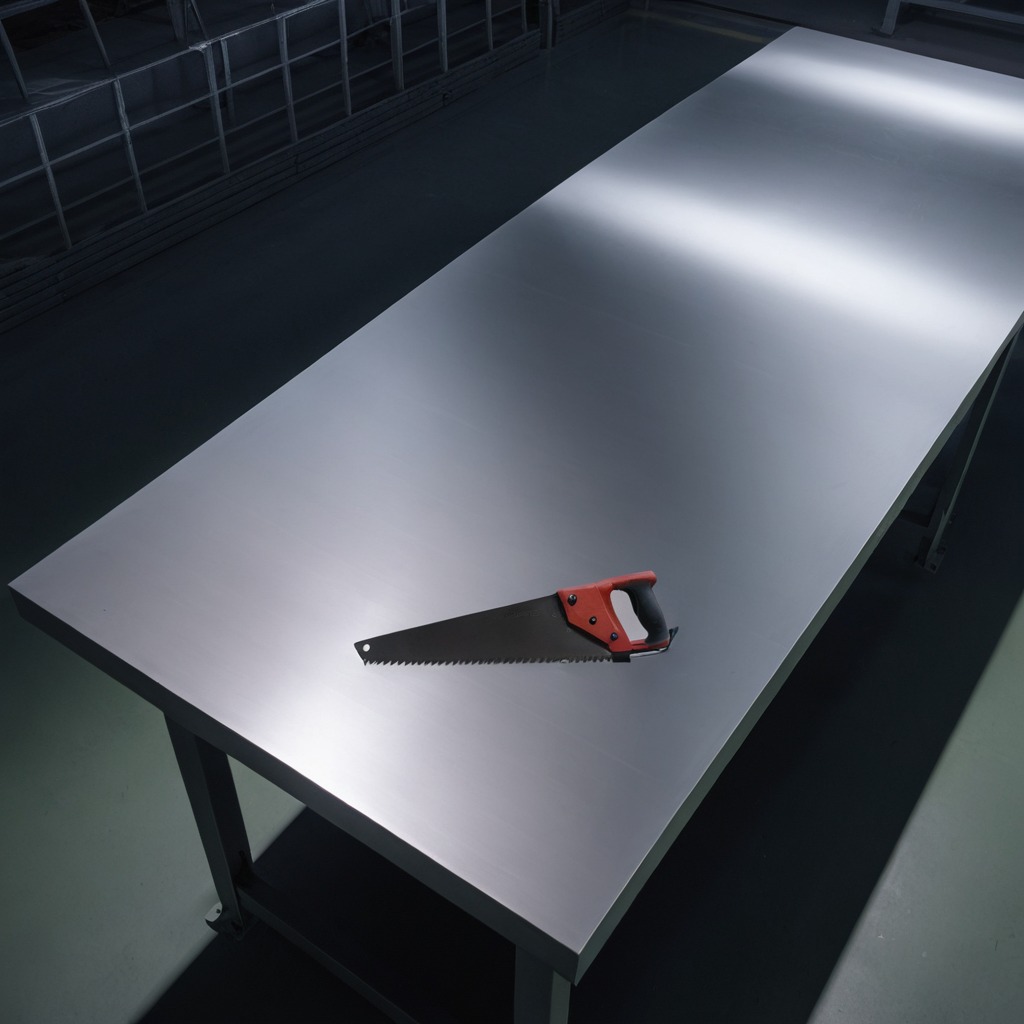
A metal saw is lying on the tabletop.